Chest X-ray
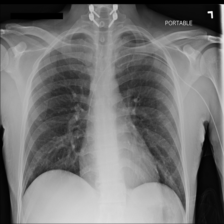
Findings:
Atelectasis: negative
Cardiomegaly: negative
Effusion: negative
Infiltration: positive
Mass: negative
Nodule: negative
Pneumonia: negative
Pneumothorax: negative
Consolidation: negative
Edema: negative
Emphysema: negative
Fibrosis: negative
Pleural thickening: negative
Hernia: negative